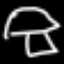
Label: mushroom